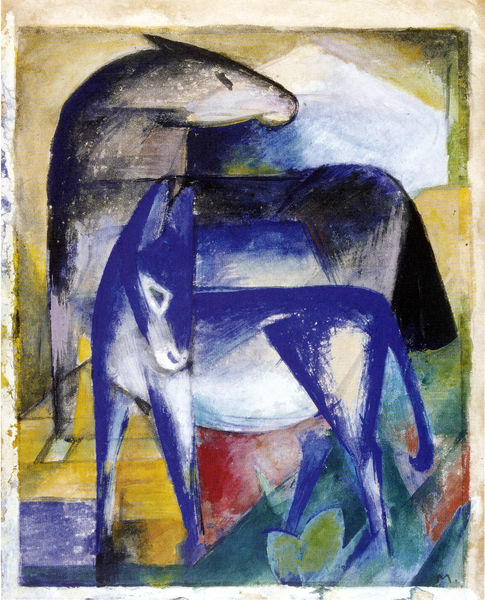
Titel: Zwei blaue Esel
Künstler: Franz Marc
Standort: Leicester
Institution: New Walk Museum and Art Galleries
Schlagwörter: blau, blätter, gemälde, kopf, körper, schatten, weiß, aquarell, dreieck, gelb, grün, kubismus, landschaft, ocker, blumen, braun, bunt, fenster, grau, hell, kreide, köpfe, licht, nase, orange, rücken, schwarz, zeichnung, blick, dach, gras, haus, hund, rasen, rot, tier, tiere, wiese, beige, expressionismus, flächig, hochformat, malerei, augen, stehen, hals, signatur, öl, natur, weide, brücke, hütte, auge, paar, blatt, pflanze, pflanzen, ohren, rechts, rosa, traurig, esel, pferd, pferde, beine, hufe, schwanz, schweif, seitlich, liebe, papier, ecke, zwei, studie, moderne, abstrakt, farben, modern, farbe, formen, linien, koppel, drehen, draussen, bauch, impressionisten, transparent, abstrahiert, scheune, eckig, münchen, linie, linear, farbfläche, form, gebogen, leinwand, pinselstrich, franz, graphisch, karte, blickrichtung, reh, rehe, schnauze, expressiv, nüstern, stall, aussen, nüster, stute, herz, postkarte, blauer reiter, schwar, klee, chagall, zelt, grundfarben, gouache, durchscheinend, franz marc, marc, fohlen, blaue pferde, blaues pferd, deieck, ese, naturverbundenheit, pfohlen, roem, bläter, farbspiel, blau schwarz, flächer